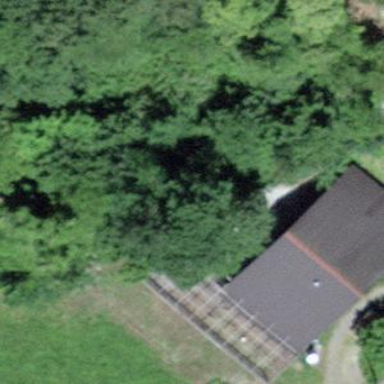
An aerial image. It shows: Barn.